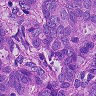
Metastatic tissue present: yes